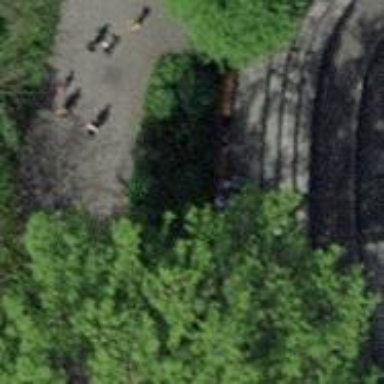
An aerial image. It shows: Bench for seating.